Interaction volume radius: 10 \u00c5
Interaction volume height: 10 \u00c5
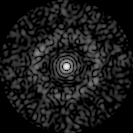
Disorder parameter: 0.8355